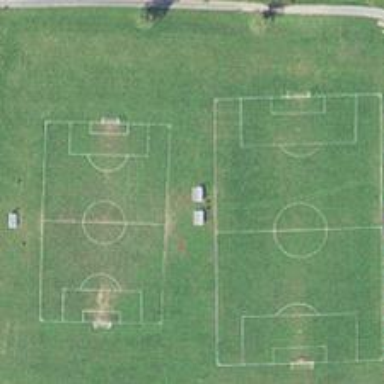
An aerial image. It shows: Grassy pitch designated for soccer and lacrosse.